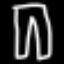
Label: pants